Question: I downloaded from <URL> and move it to to next to .
then go to Zend server Panel "Server Setup > Extensions" to turn it on. after restarting php, Zend Server says: "The system could not load this extension"!
What should I do?
: Zend Configured on Apache
: I also tried "php_sqlsrv_5.3_ntc_vc9.dll" but it failed either!

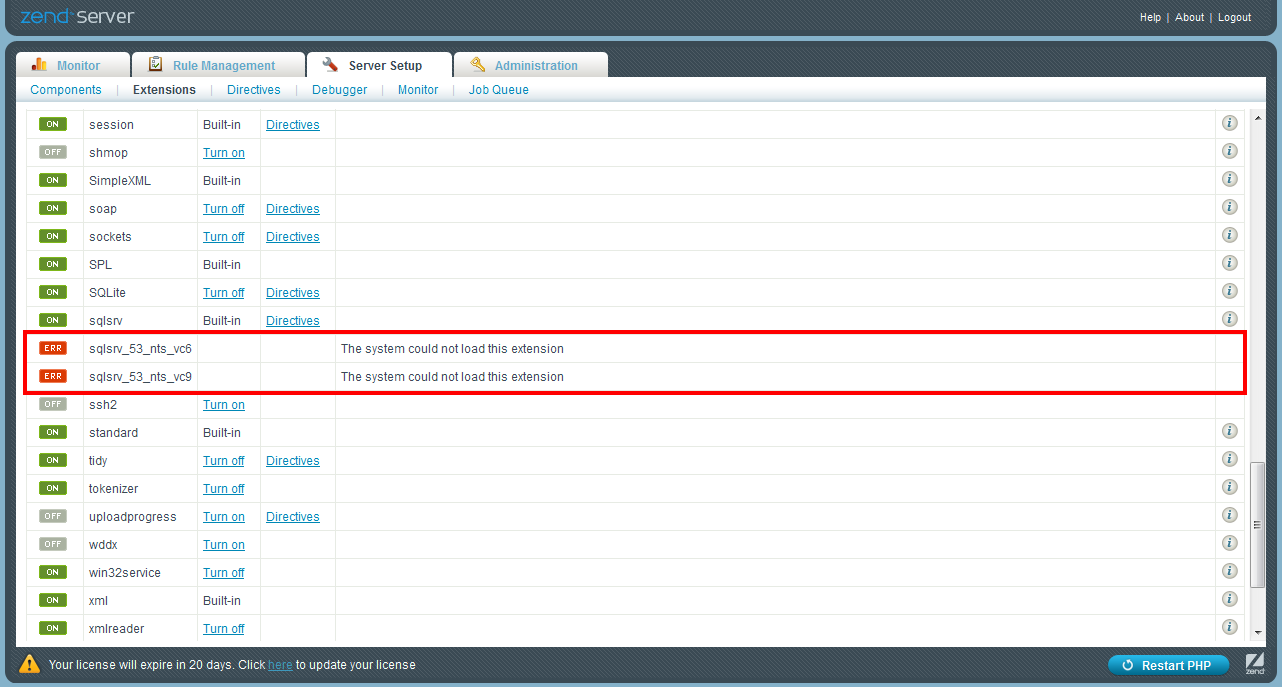
Answer: I noticed something in php_error.log:
'''
Module compiled with build ID=API20090626,NTS,VC6
PHP compiled with build ID=API20090626,NTS,VC9
These options need to match
'''
Build IDs are the same but VC version are different.
because I put both VC6 and VC9 together in folder. Zend could not load the correct extension. while I removed VC6 dll, in Zend Panel the error message was still there, even by restarting the php.
I stopped server, remove VC9, start server again, put VC9 in folder, turn it on from Zend Panel, and restart php.
everything is now ok!
Special Thanks to Kevin :)